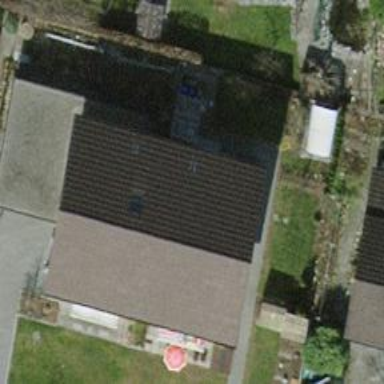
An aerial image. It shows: Semi-detached house.